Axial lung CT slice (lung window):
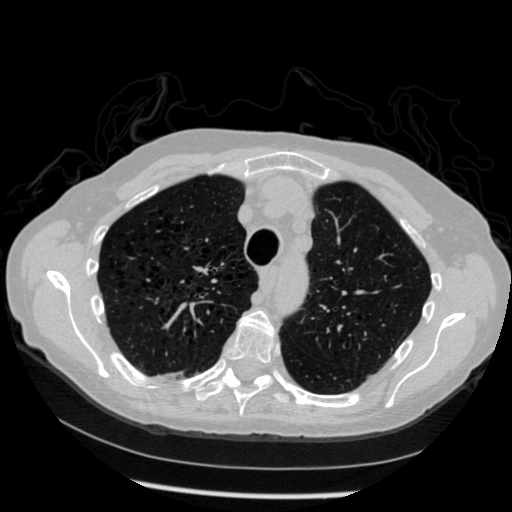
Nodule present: no